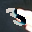
Label: 3